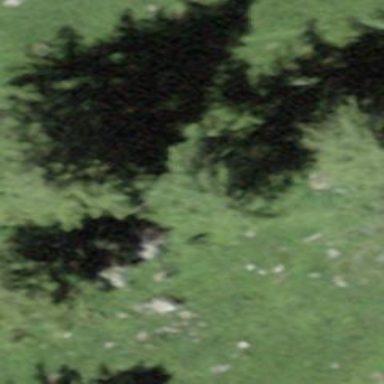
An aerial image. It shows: Forest area.